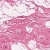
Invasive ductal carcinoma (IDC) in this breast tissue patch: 0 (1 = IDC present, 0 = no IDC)